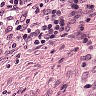
Metastatic tissue present: no